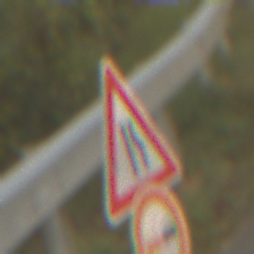
Verkehrszeichen: EinseitigVerengteFahrbahnRechts
Zusatzzeichen unten: Ueberholverbot
Umgebung: Outdoor, Nature
Tageszeit: SunriseSunset
Wetter: PartlyCloudy
Licht: Natural
Jahreszeit: NotSpecified
Kontrast: LowContrast